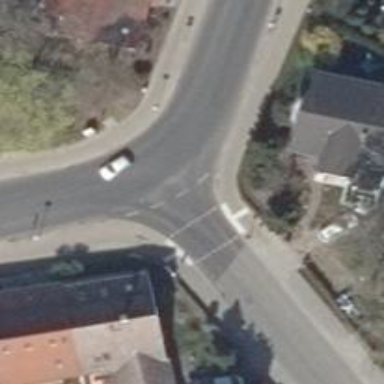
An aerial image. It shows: Tertiary road with asphalt surface and separate sidewalks on both sides.